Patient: sex F, age 80
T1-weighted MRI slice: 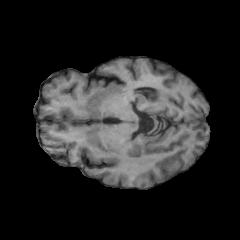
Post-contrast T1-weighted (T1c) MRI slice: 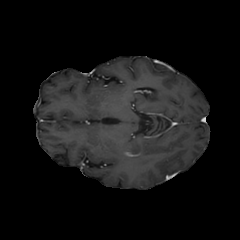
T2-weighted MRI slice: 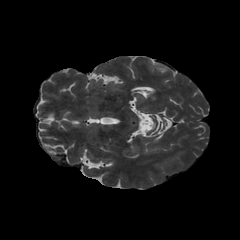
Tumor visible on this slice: no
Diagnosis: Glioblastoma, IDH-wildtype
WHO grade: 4